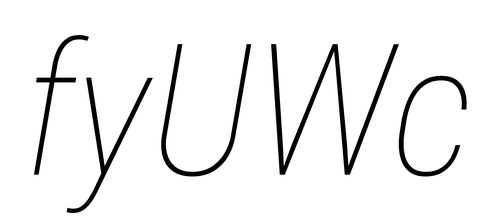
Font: Roboto-Italic_Condensed_Thin_Italic